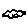
Label: cloud